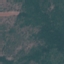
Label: PermanentCrop